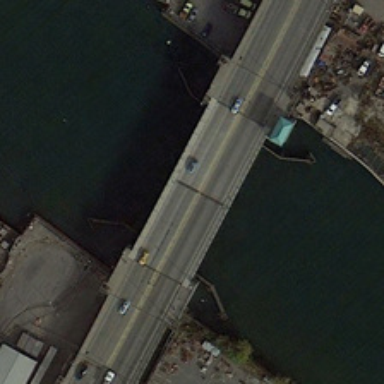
A bridge connects the two sides of the river .